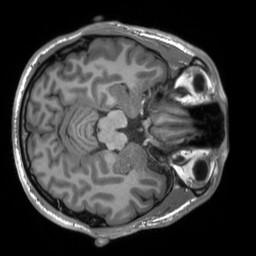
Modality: T1w
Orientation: axial
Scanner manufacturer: siemens
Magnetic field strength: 3 T
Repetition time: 2.3 s
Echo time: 0.00207 s